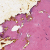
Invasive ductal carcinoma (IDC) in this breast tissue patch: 0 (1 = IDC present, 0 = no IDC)